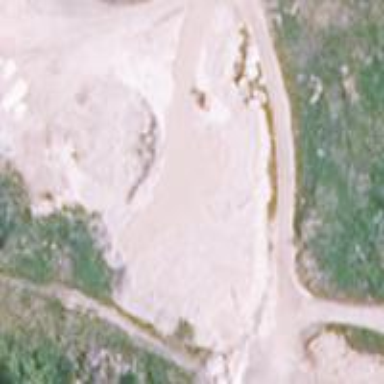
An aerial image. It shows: Quarry area.